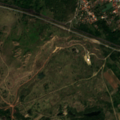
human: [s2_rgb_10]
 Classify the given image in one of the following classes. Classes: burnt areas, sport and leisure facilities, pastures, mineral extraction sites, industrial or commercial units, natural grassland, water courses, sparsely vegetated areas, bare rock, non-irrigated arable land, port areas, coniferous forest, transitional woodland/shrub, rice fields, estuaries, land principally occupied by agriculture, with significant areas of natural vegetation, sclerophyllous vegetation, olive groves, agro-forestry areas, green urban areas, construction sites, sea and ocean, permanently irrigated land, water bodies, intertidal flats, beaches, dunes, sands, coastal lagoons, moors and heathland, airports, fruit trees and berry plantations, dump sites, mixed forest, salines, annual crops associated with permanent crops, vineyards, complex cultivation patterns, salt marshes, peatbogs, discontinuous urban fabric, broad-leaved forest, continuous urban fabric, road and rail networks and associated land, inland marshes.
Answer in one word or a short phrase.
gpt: discontinuous urban fabric, pastures, transitional woodland/shrub